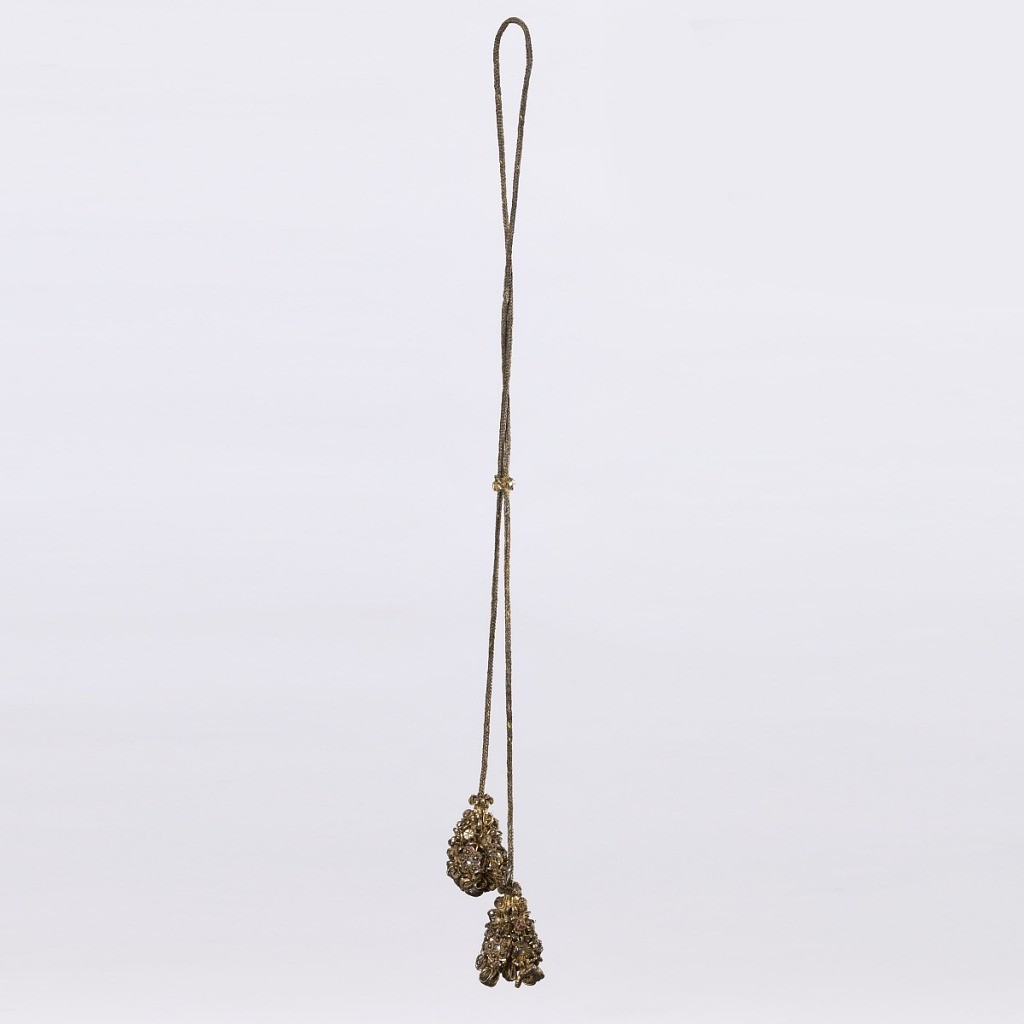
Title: Cord with tassels
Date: late 16th–early 17th century
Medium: metallic thread, pailettes, glass stones
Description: Lond cord of metallic thread terminating at each end in a ball-shaped tassel, curled, looped and heavily studded with pailettes and glass stones.